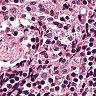
Metastatic tissue present: no